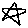
Label: star